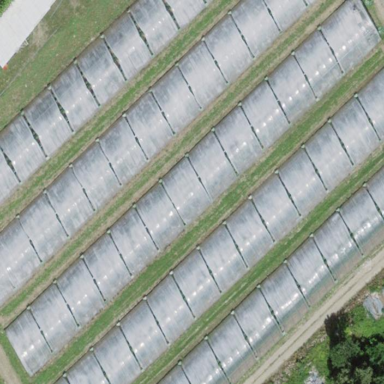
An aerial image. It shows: Greenhouse.